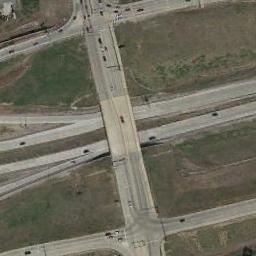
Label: overpass